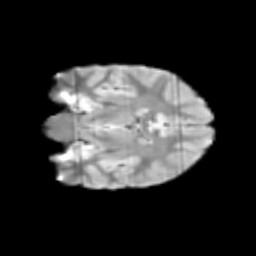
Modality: T2w
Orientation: coronal
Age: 12
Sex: female
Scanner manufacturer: siemens
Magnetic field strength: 3 T
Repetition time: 3.8 s
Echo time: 0.07 s